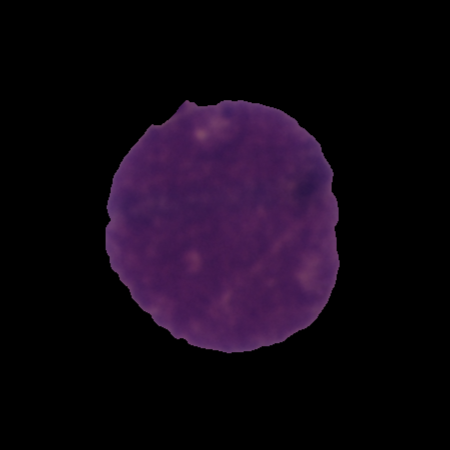
Label: cancer